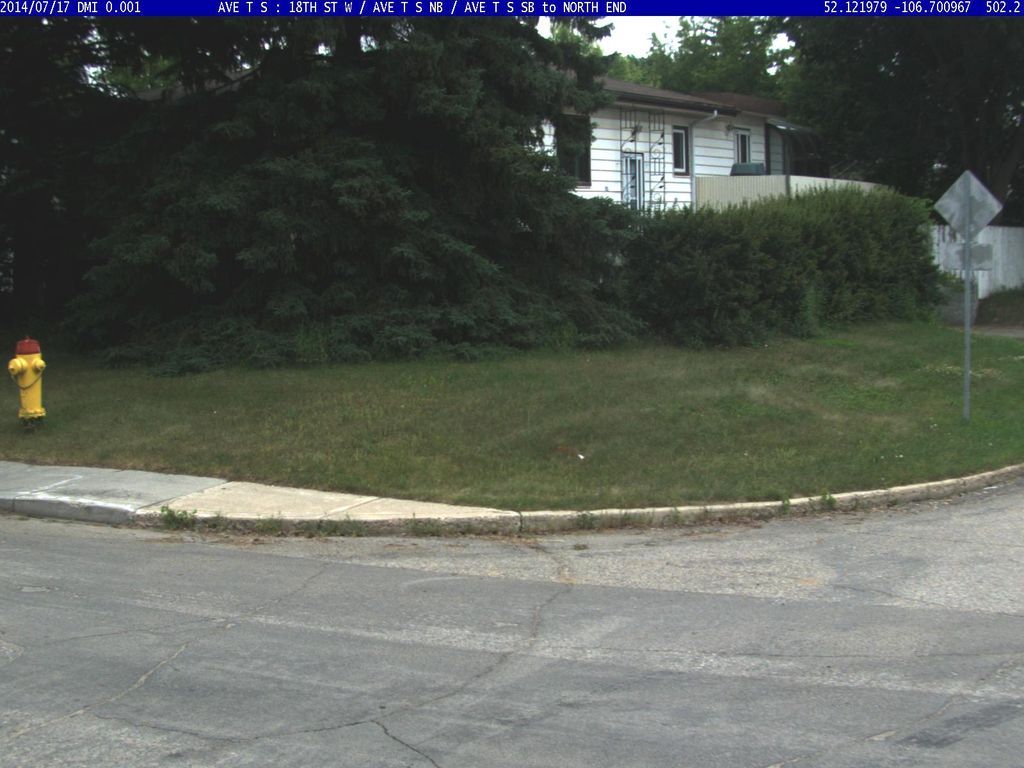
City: saskatoon